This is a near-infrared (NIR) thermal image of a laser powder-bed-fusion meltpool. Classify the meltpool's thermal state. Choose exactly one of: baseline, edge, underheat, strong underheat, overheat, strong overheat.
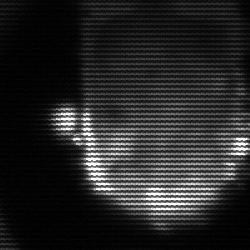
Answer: baseline